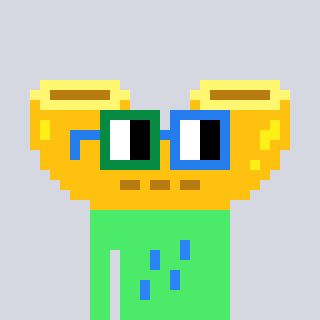
a pixel art character with square green and blue glasses, a macaroni-shaped head and a teal-colored body on a cool background